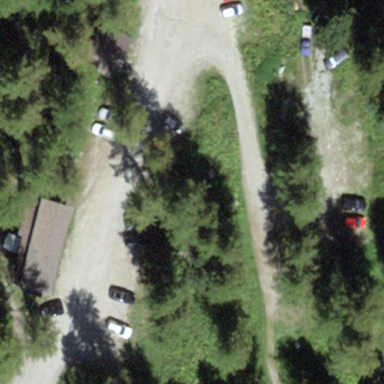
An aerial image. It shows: Parking area.